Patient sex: M
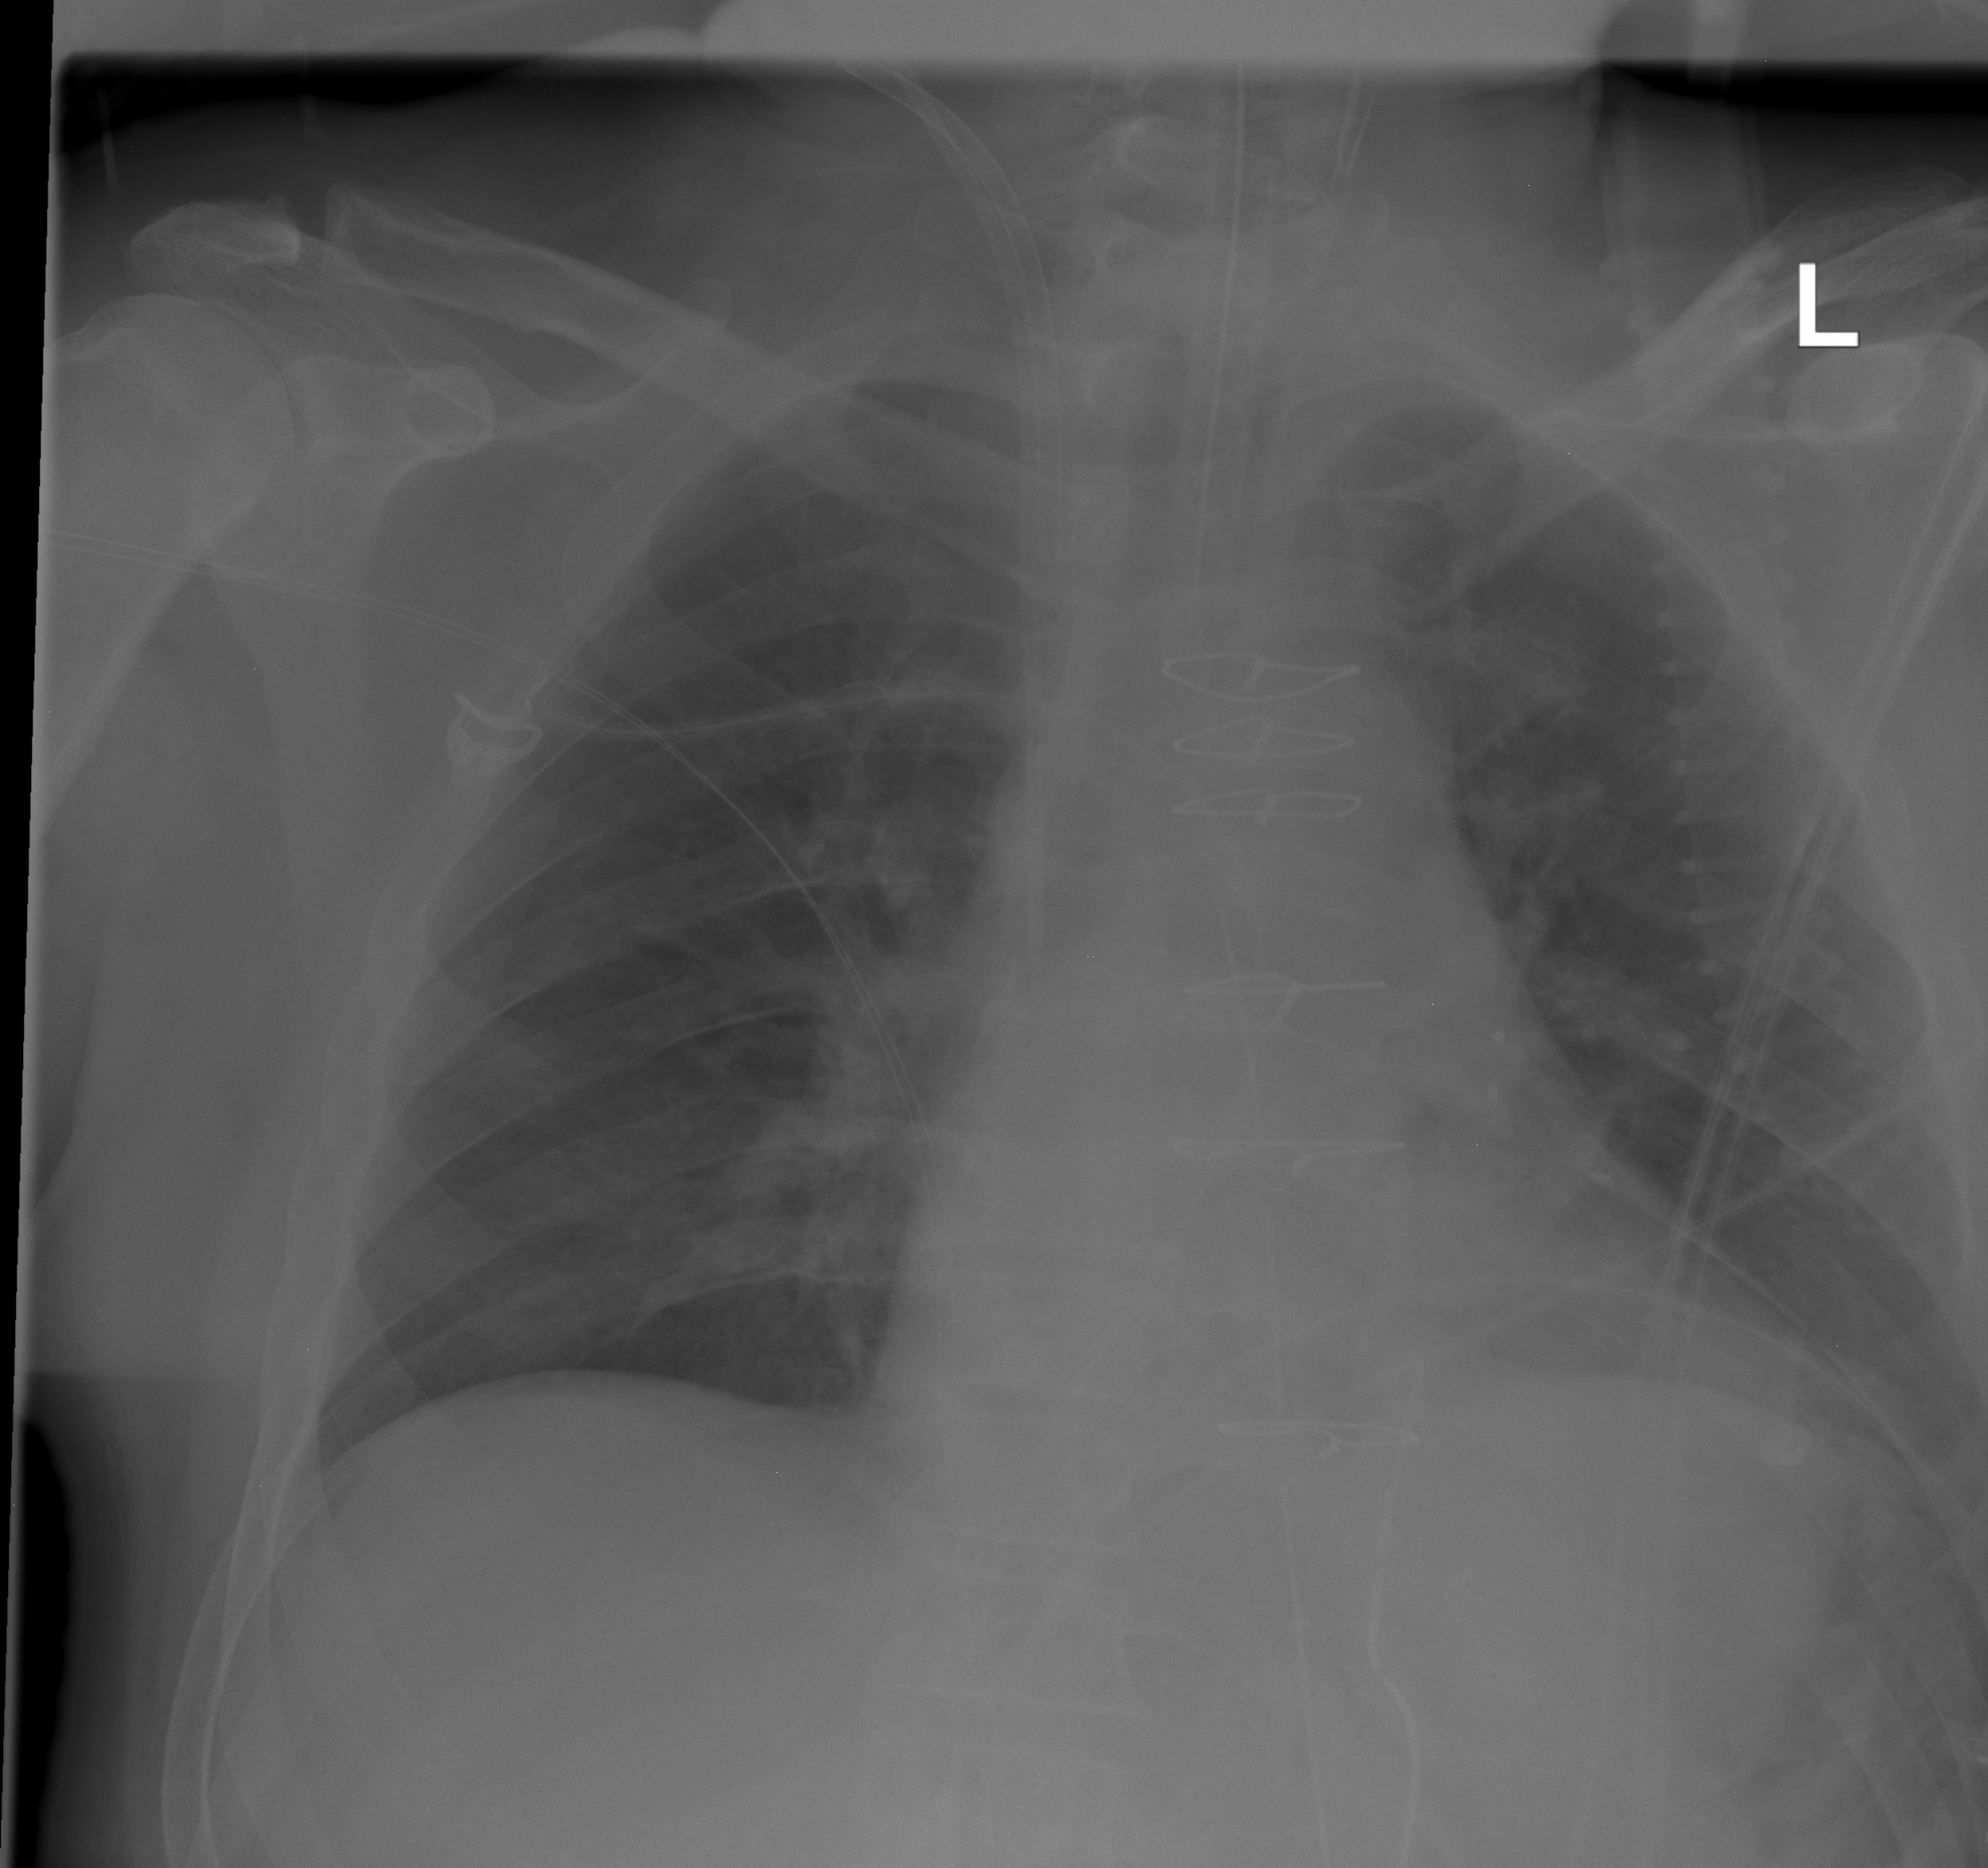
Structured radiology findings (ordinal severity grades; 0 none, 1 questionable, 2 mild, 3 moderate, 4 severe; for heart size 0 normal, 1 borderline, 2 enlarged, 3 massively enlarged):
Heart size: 1
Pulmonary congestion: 0
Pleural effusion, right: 0
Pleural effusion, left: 0
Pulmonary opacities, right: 0
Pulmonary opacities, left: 0
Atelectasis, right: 0
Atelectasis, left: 2